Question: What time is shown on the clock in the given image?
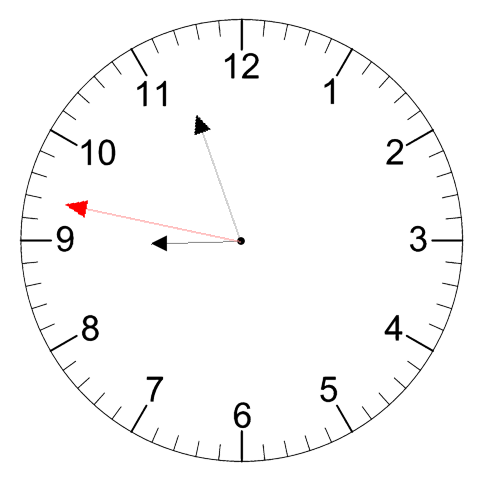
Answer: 08:56:47